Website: lowes
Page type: address-validator
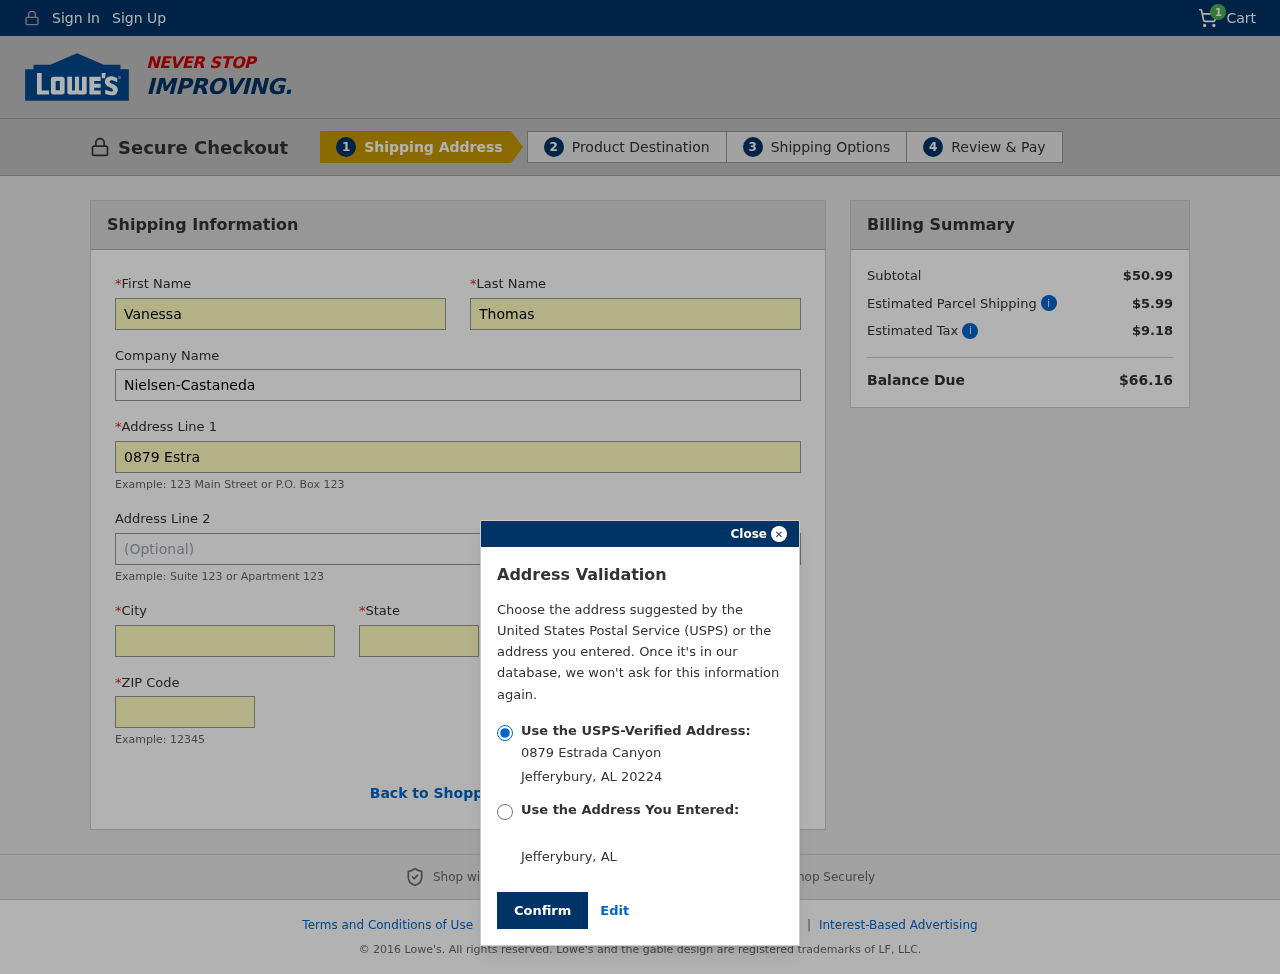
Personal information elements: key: PII_CITY
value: Jefferybury
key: PII_COMPANY
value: Nielsen-Castaneda
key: PII_FIRSTNAME
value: Vanessa
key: PII_LASTNAME
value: Thomas
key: PII_POSTCODE
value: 20224
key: PII_STATE
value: Alabama
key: PII_STATE_ABBR
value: AL
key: PII_STREET
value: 0879 Estrada Canyon
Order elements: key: ORDER_NUM_ITEMS
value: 1
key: ORDER_SUBTOTAL
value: $50.99
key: ORDER_SHIPPING_COST
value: $5.99
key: ORDER_TAX
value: $9.18
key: ORDER_TOTAL
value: $66.16